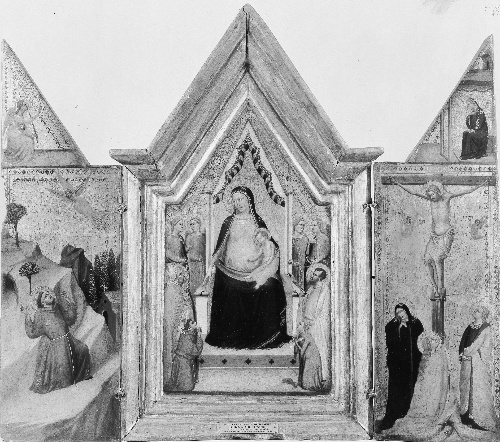
Title: Madonna and Child Enthroned with Saints
Artist: Bernardo Daddi
Artist bio: Italian, Florence (?) ca. 1290–1348 Florence
Object type: Painting, triptych
Classification: Paintings
Medium: Tempera on wood, gold ground
Dimensions: Central panel, overall 19 1/2 x 11 1/4 in. (49.5 x 28.6 cm), painted surface 13 1/4 x 7 3/4 in. (33.7 x 19.7 cm); left wing 18 1/8 x 5 1/2 in. (46 x 14 cm); right wing 18 1/4 x 5 5/8 in. (46.4 x 14.3 cm)
Department: European Paintings
Credit line: The Friedsam Collection, Bequest of Michael Friedsam, 1931
Accession year: 1932
Repository: Metropolitan Museum of Art, New York, NY
Tags: Madonna and Child|Crucifixion|Angels|Mary Magdalene|Saint Francis|Christ|Virgin Mary